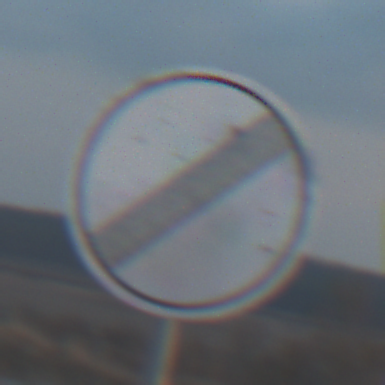
Verkehrszeichen: EndeSaemtlicherBegrenzungen
Umgebung: Outdoor, Beach
Tageszeit: SunriseSunset
Wetter: PartlyCloudy
Licht: Natural
Jahreszeit: NotSpecified
Kontrast: MediumContrast